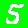
Digit: 5